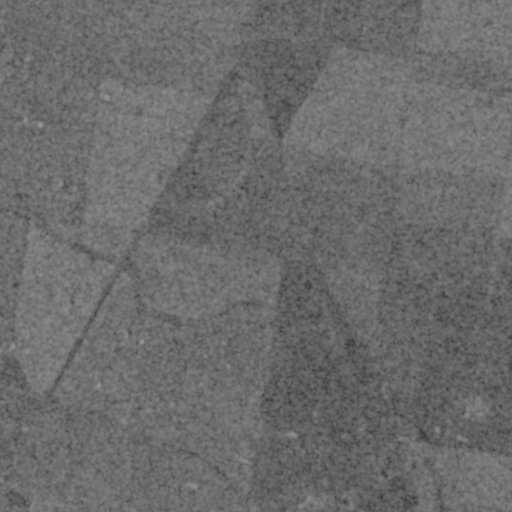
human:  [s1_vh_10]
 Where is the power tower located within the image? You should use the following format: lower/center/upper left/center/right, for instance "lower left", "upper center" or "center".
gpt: The power tower is located in the lower right of the image.
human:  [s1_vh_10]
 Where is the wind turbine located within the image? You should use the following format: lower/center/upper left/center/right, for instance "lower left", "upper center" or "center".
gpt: The wind turbine is located in the left of the image.
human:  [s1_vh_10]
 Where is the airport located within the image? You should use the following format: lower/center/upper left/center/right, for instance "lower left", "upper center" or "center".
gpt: There is no airport in the image.

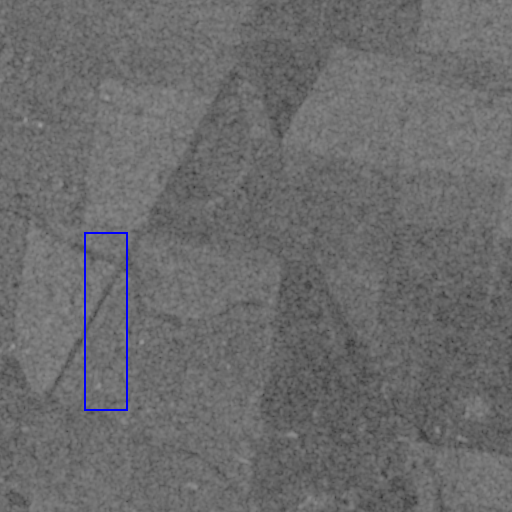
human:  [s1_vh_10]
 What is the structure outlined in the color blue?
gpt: There is no blue outline.
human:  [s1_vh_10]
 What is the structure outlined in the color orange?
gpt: There is no structure outlined in orange.